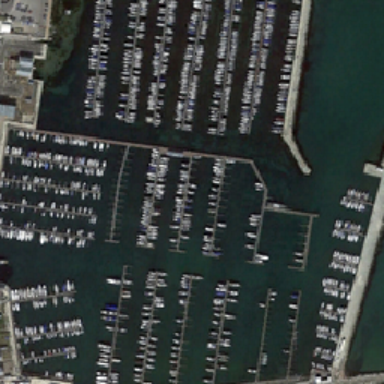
Here are some boats that are compact docked in the harbor basin .